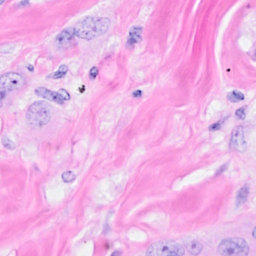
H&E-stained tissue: Breast